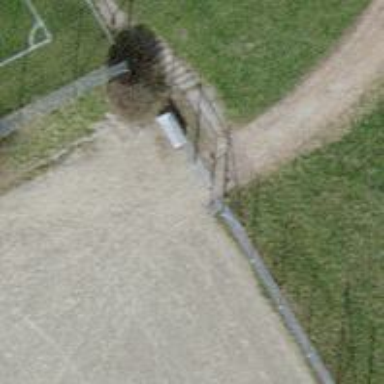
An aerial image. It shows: Gate.